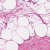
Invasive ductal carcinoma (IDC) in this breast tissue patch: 0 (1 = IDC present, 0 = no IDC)